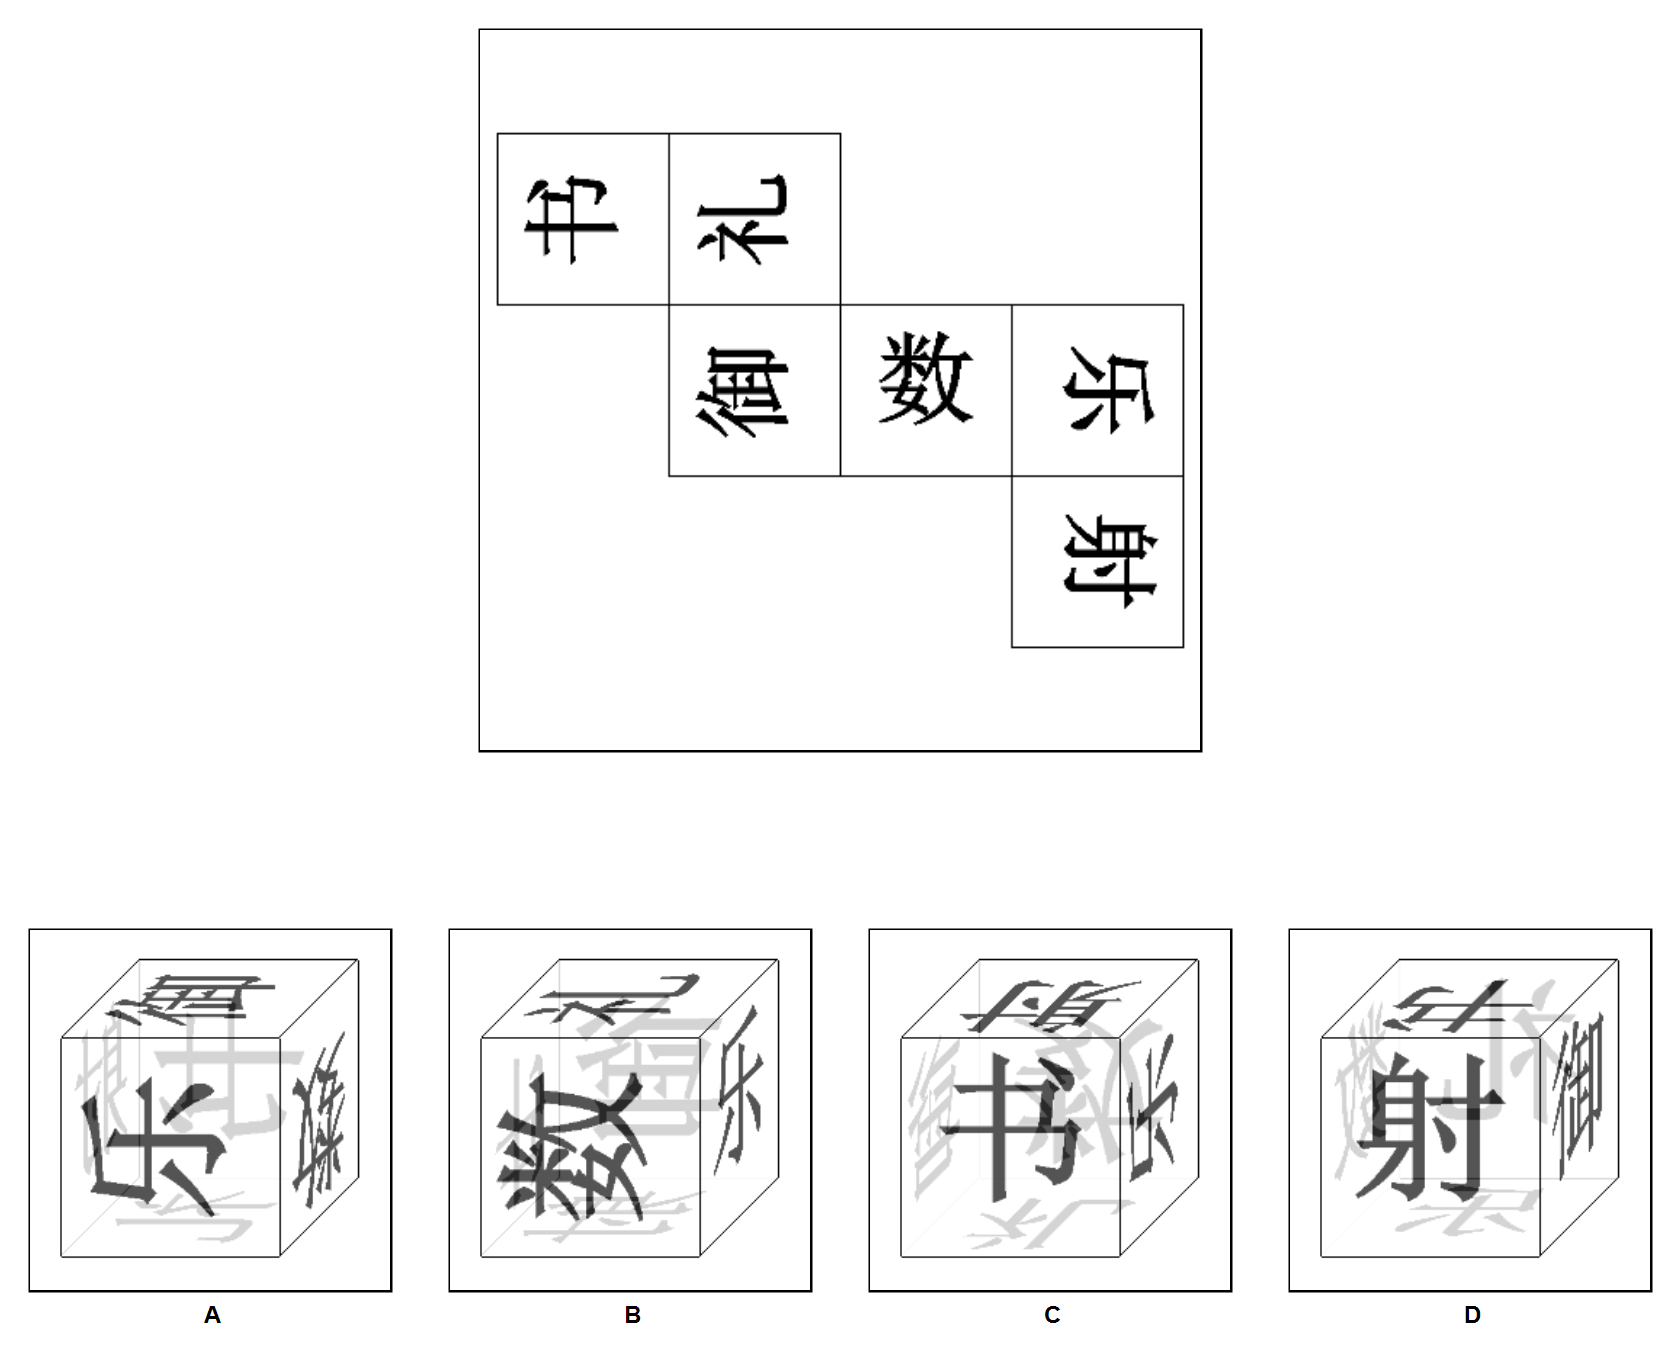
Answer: C